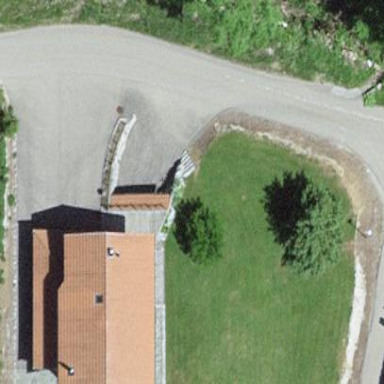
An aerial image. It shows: Simple house.